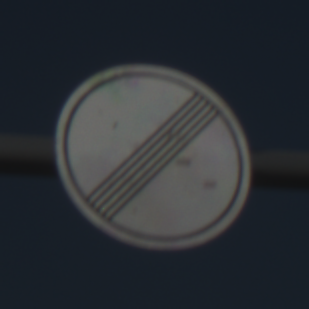
Verkehrszeichen: EndeSaemtlicherBegrenzungen
Umgebung: Outdoor, Nature
Tageszeit: MorningAfternoon
Wetter: Clear
Licht: Natural
Jahreszeit: NotSpecified
Kontrast: HighContrast